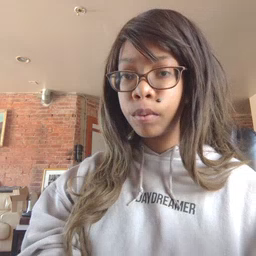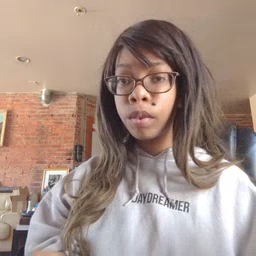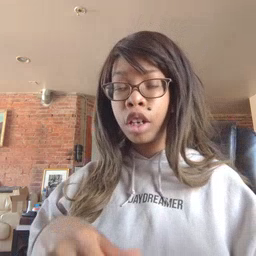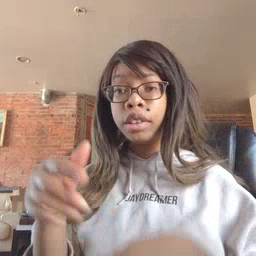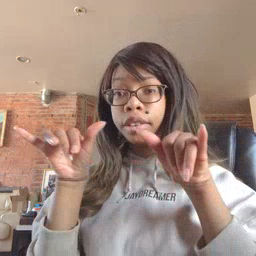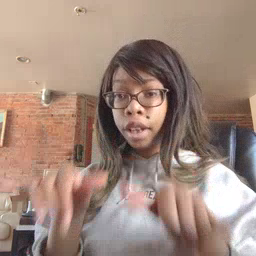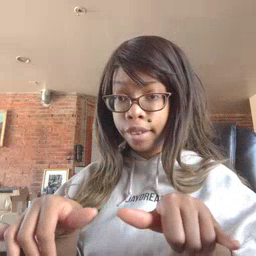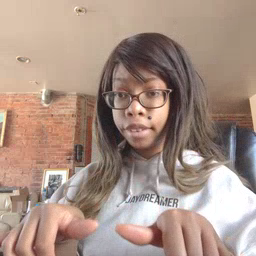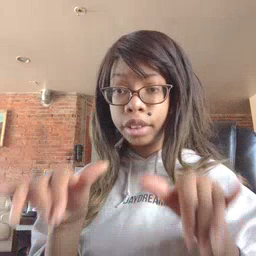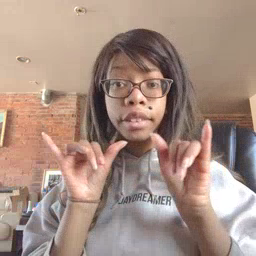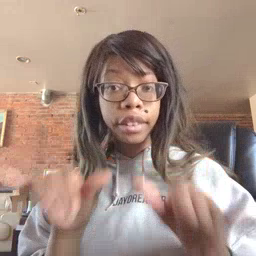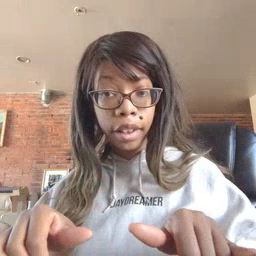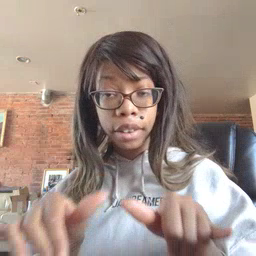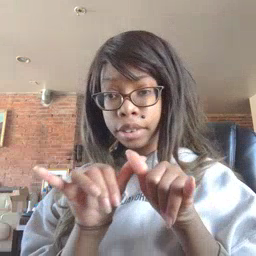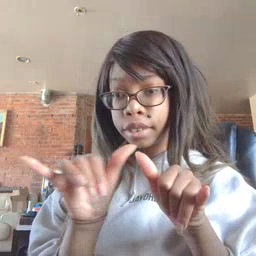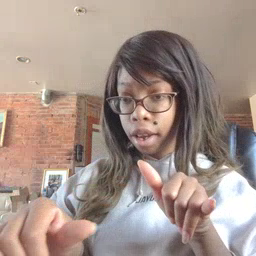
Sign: stay